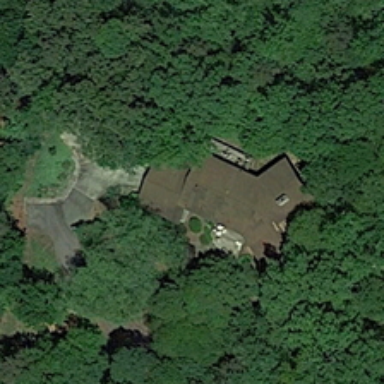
A building is surrounded by many green trees .